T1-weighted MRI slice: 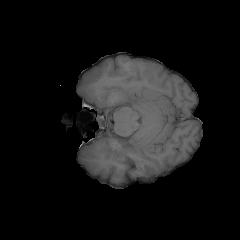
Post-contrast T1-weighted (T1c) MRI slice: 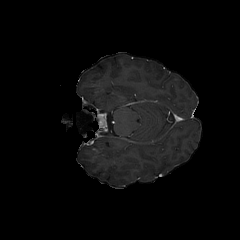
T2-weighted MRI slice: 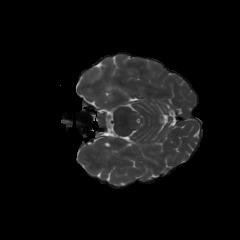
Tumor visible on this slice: yes